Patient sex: F
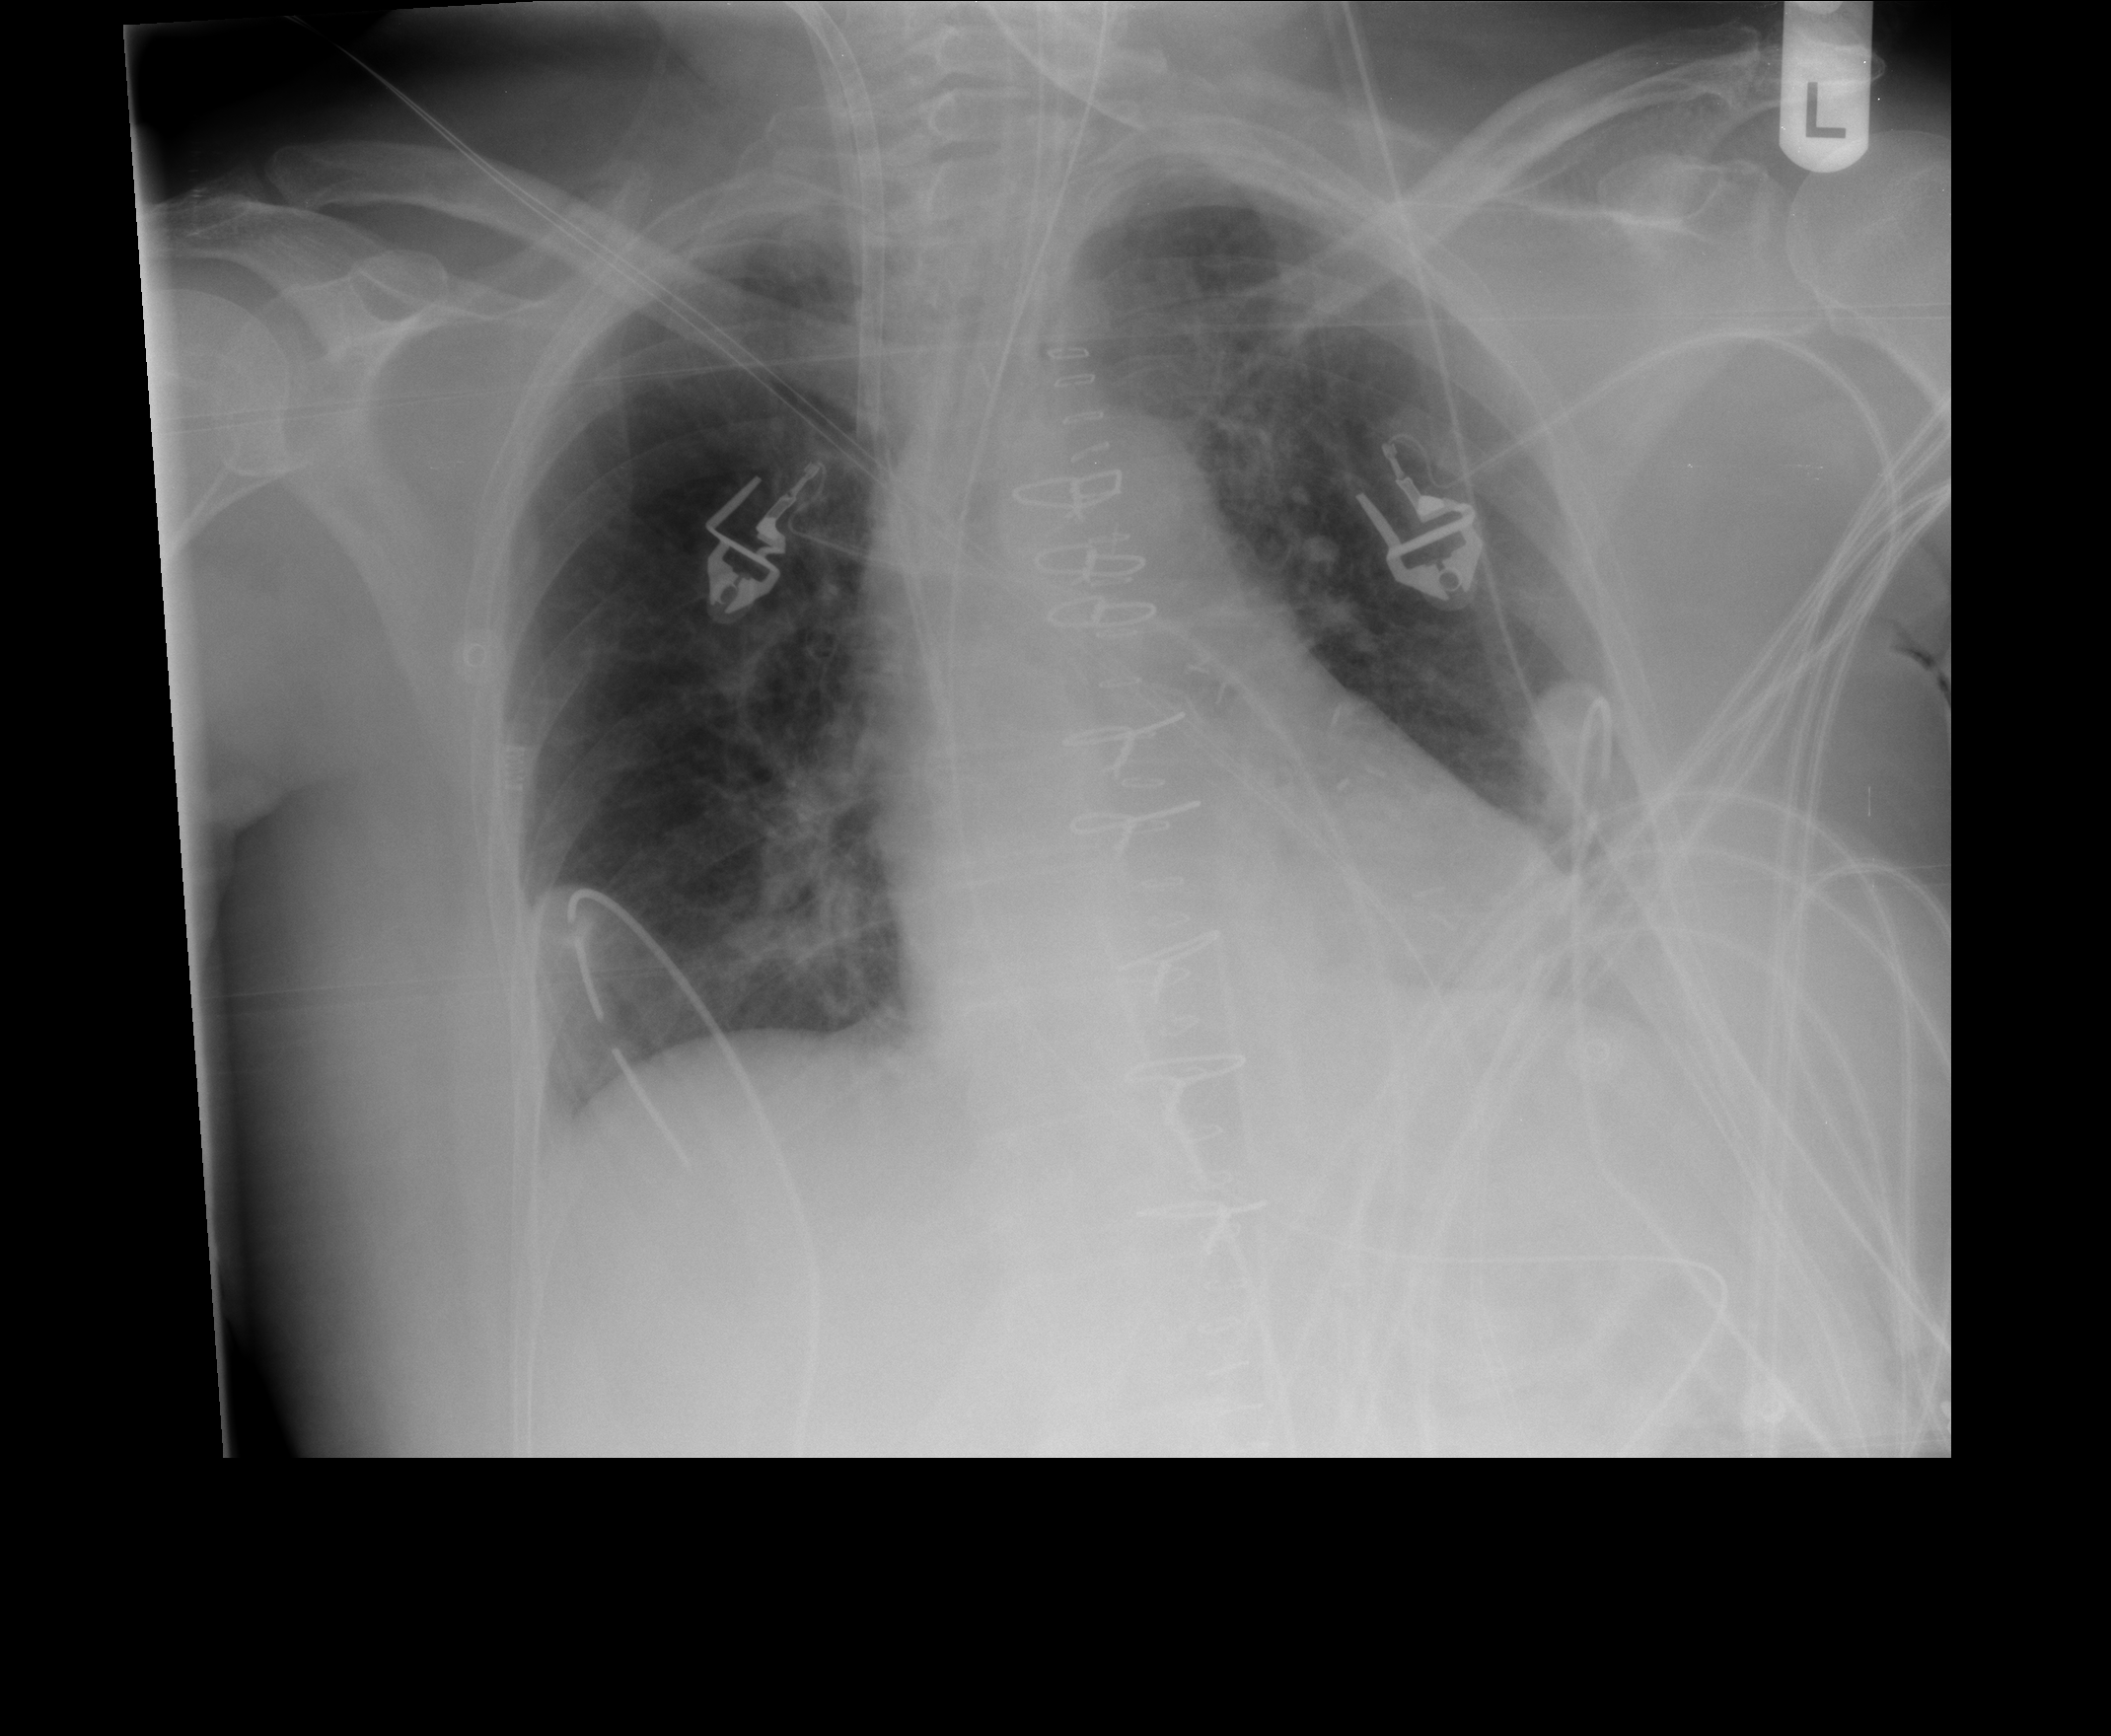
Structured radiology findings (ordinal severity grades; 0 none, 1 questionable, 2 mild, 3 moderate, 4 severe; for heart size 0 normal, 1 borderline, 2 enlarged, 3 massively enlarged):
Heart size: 0
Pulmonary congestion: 0
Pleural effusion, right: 1
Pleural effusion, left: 2
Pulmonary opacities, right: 2
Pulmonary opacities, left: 0
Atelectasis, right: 1
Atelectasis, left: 2